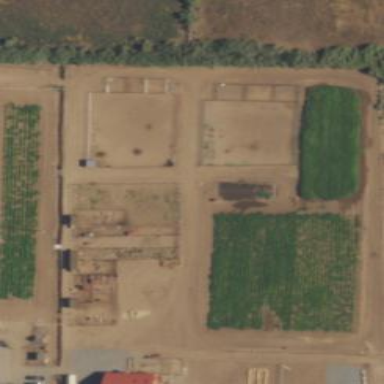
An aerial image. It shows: Farmyard area.